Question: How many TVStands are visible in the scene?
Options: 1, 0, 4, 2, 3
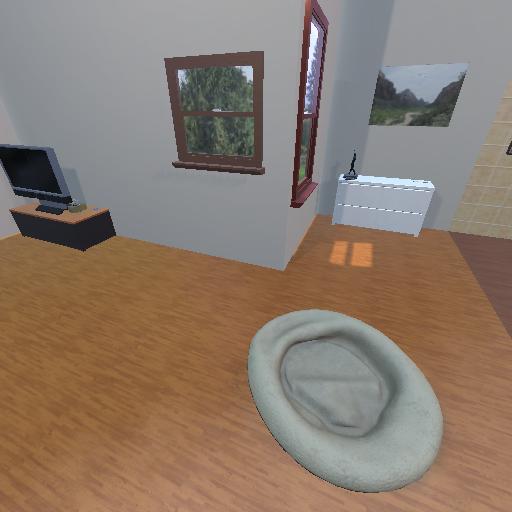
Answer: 1